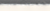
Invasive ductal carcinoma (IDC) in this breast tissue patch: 0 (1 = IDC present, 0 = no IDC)